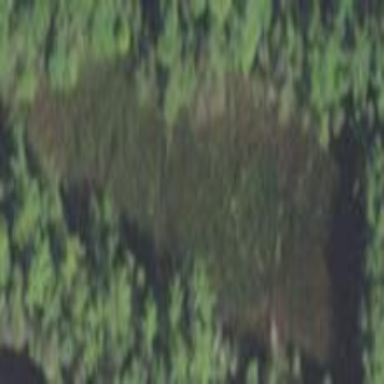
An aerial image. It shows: Beautiful wet meadow natural wetland.